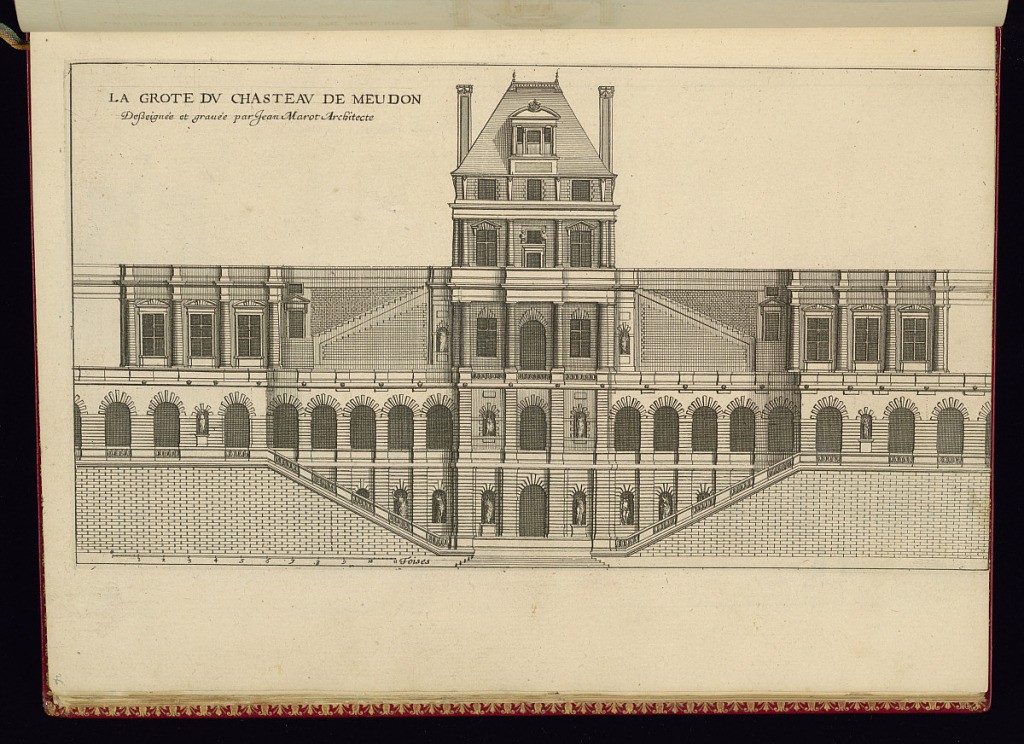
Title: La Grote du Chasteau de Meudon
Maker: Jean Marot, French, 1619 - 1679
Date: ca.1635–ca.1660
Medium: Etching on laid paper
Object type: Print
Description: Architectural elevation of an exterior façade for the grotto at the Castle Meudon, France, featuring stairs, windows, columns, pilasters, horizontal banded rustication, and statues in niches. A scale below. The plate is titled and signed.